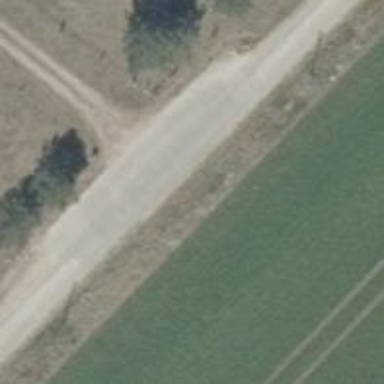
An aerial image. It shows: Passing place on the road.